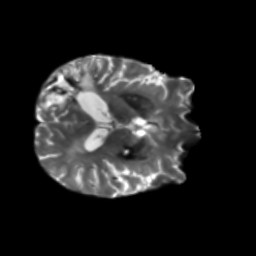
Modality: T2w
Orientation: axial
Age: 53
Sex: male
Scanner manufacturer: siemens
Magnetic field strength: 3 T
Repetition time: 5.25 s
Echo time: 0.08 s